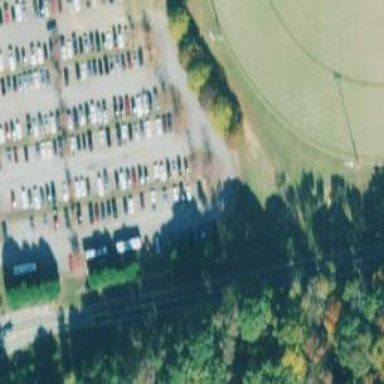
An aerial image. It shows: Parking aisle designated as service road.